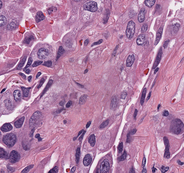
Tumor epithelial tissue: yes
Tumor-associated stroma tissue: yes
Normal tissue: no